Question: Good day to all... I have some "little" problems with ffserver and ffmpeg...
What I need to do is to broadcast a live video. So I got the cam... used vlc and used send stream option. I sent it to 192.168.1.9:64555, which is a virtual machine on the same computer, running centos.
On the virtual machine I run the command ffmpeg -i 192.168.1.9:64555 output.mpg.
The response is "unable to find file whatever".
Can any1 tell me what I did wrong?
Thank you and have a great day.
Print-screen with error:

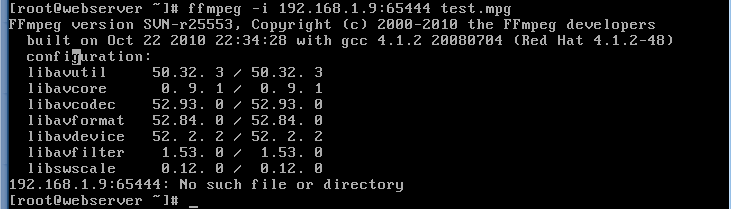
Answer: Good day. I found the answer at the question. The problem was that ffmpeg can't manage live streams. It should be created a pipe.